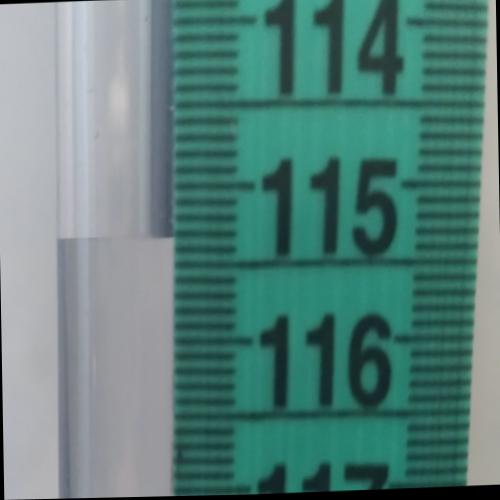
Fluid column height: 115.3 cm